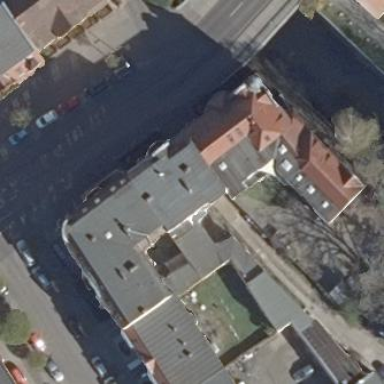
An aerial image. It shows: Building consisting of apartments with double saltbox roof shape.